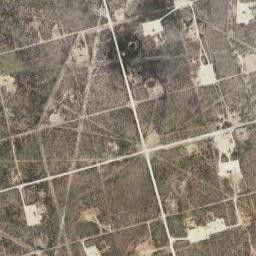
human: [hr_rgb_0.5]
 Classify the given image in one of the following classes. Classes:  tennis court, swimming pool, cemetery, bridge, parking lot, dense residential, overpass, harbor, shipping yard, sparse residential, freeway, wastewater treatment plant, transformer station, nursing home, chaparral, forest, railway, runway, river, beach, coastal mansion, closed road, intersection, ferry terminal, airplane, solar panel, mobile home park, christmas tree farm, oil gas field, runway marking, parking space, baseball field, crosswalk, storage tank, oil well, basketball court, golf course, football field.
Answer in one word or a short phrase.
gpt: oil gas field